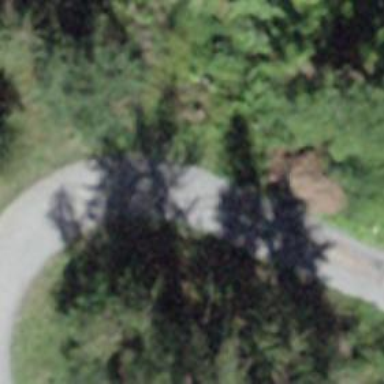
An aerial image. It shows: Asphalt service road.